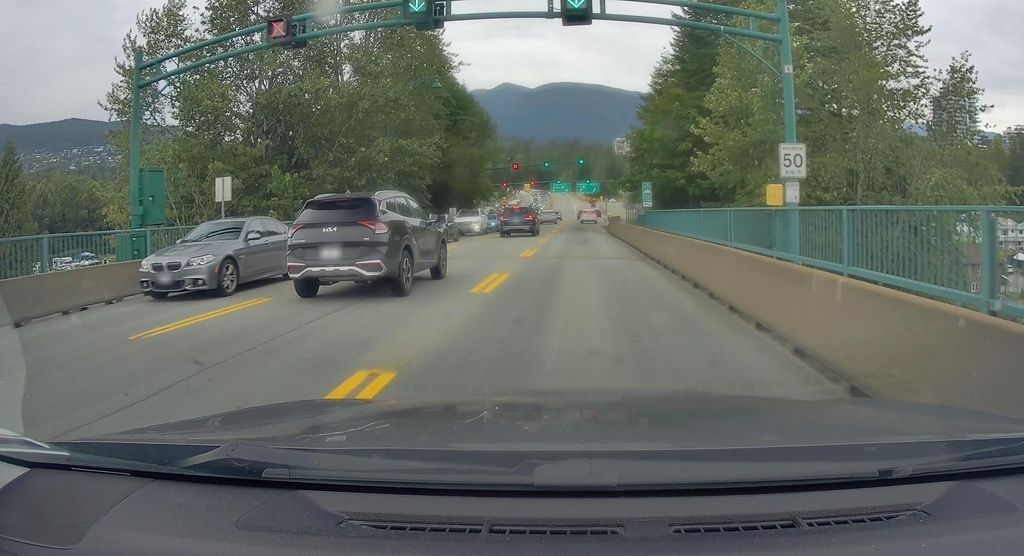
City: vancouver